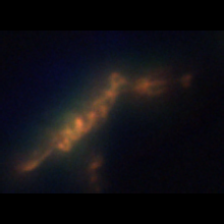
Taxon: Diatom_aggregate
Group: Diatoms